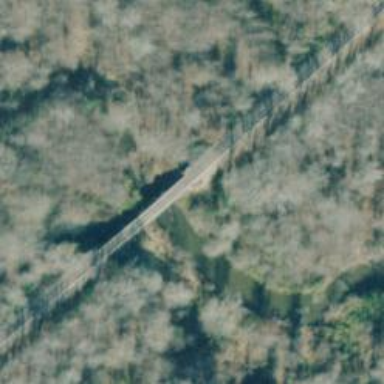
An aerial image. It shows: Railway bridge carrying aggregate freight trains.